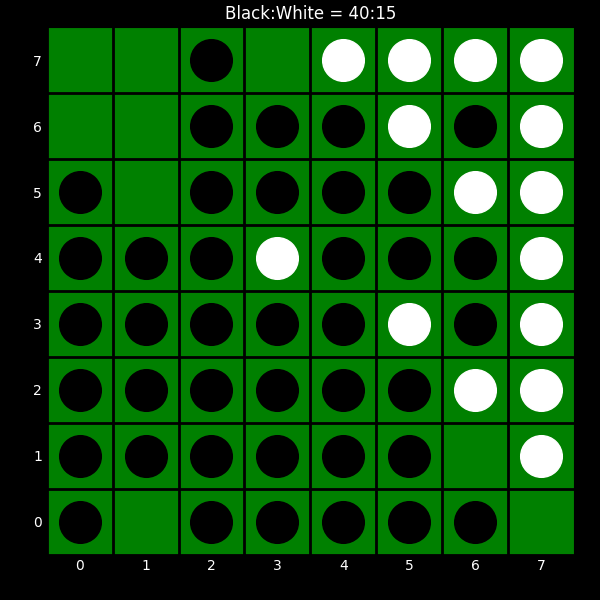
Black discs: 40
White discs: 15